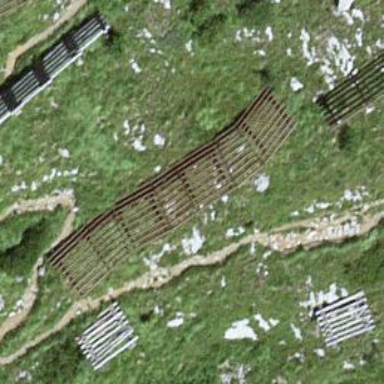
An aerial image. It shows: Structure designed for avalanche protection.